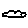
Label: cloud